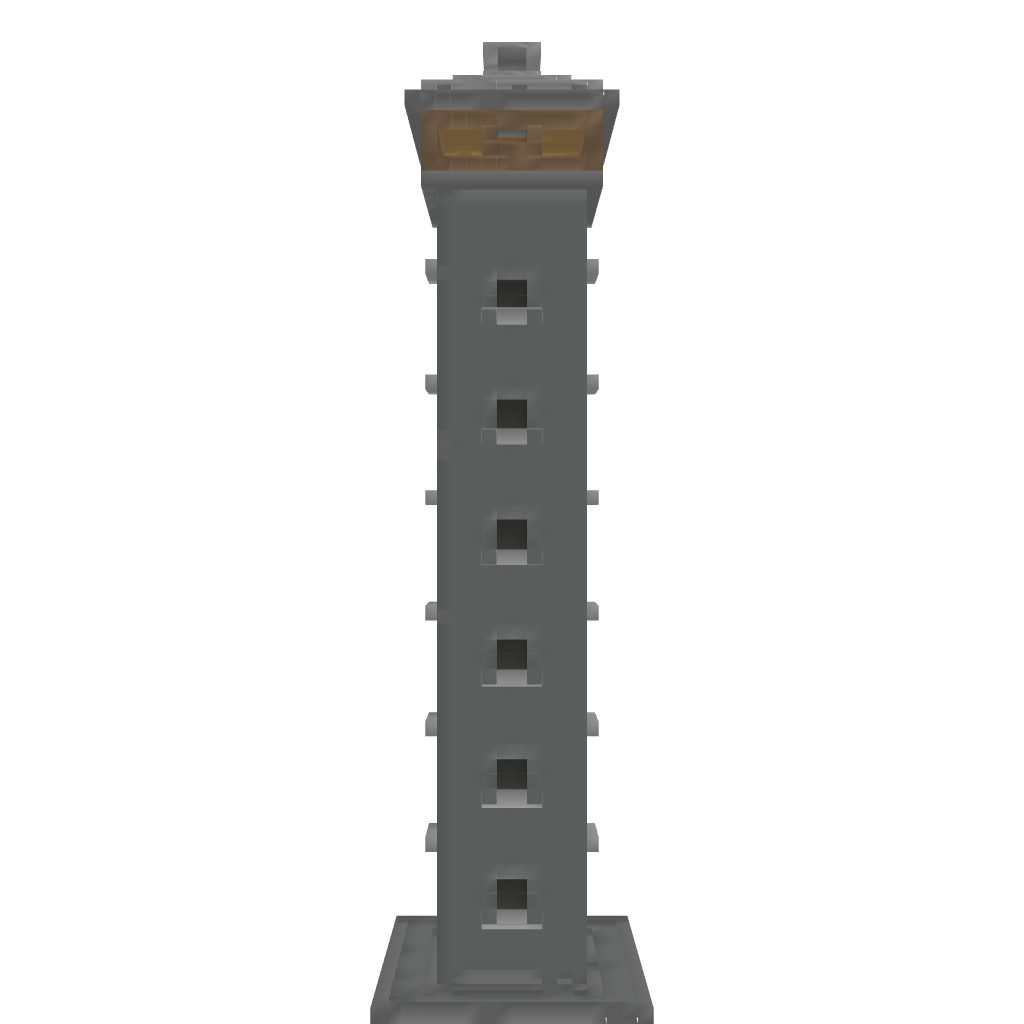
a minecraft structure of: Tower